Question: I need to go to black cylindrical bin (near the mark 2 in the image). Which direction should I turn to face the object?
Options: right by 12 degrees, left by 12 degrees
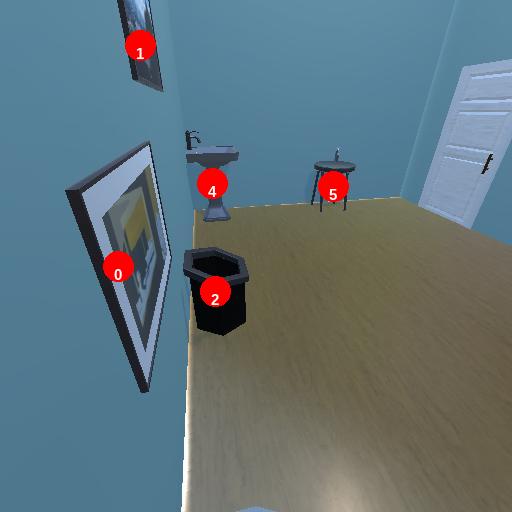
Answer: right by 12 degrees